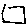
Label: square